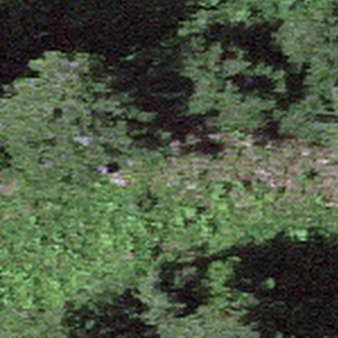
Label: other